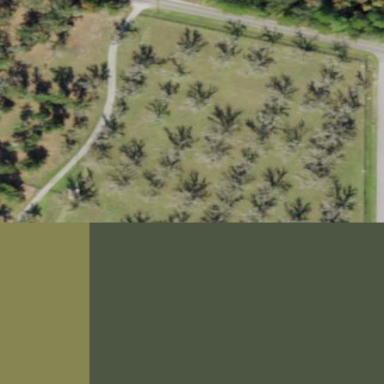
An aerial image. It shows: Orchard.